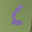
Label: 6